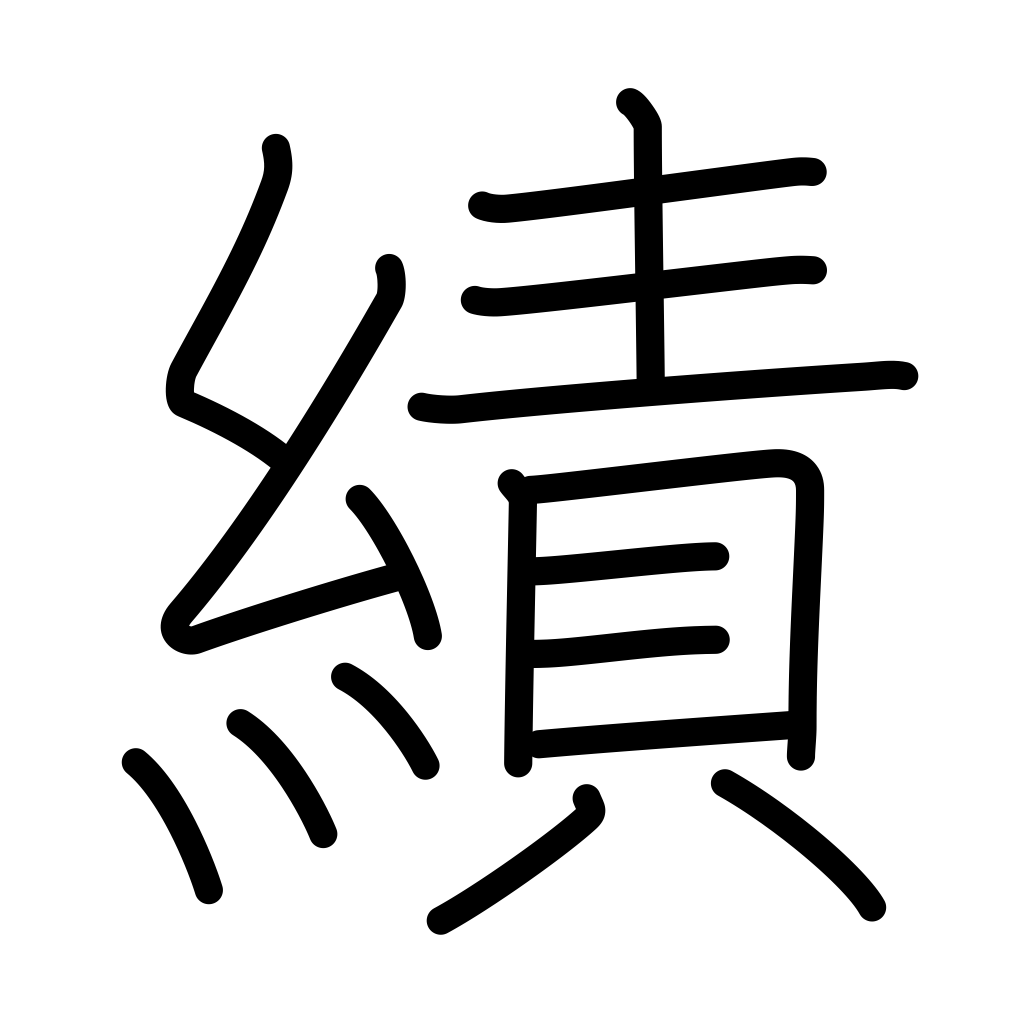
Meaning: exploits, achievements, unreeling cocoons